Question: I was following the <URL> about installing RethinkDB on OSX but got stuck when I ran
'''
./configure --fetch protobuf --fetch v8
* Detecting system configuration
Bash: 3.2.51(1)-release
Use ccache: no
C++ Compiler: CLANG 5.1 (/usr/bin/c++)
Host System: x86_64-apple-darwin13.1.0
Build System: Darwin 13.1.0 x86_64
Cross-compiling: no
Host Operating System: Darwin
Without tcmalloc: yes
Build client drivers: no
Build Architecture: x86_64
stdlib: -lc++
Precompiled web assets: no
Protobuf compiler: external/protobuf_2.5.0
Node.js package manager: /usr/local/bin/npm
LESS css: no
* Error: lessc 1.3.0 is too old. At least lessc 1.3.1 is required
* Aborting configure
'''
I did run
'''
npm install less
'''
to make sure that was fine. While searching for clues I found this

which says that lessc is a compiler. But I Googled various related phrases and could not find how to update or further troubleshoot.
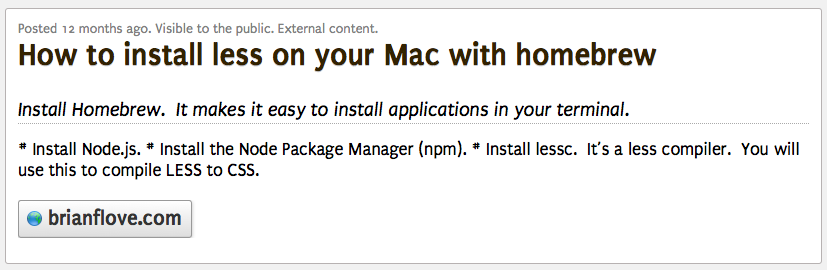
Answer: The RethinkDB build system knows how to fetch most of the dependencies.
You can add '--fetch less' when configuring:
'''
./configure --fetch protobuf --fetch v8 --fetch lessc
'''
Or simply use '--allow-fetch', which instructs make to fetch all the missing dependencies:
'''
./configure --allow-fetch
'''
Another alternative is to use the source distribution: <URL>
That tarball contains pre-built web-assets, alleviating the need for 'lessc'.